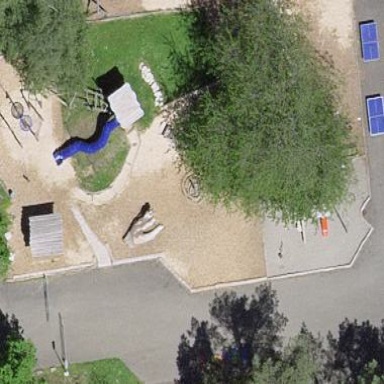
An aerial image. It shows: Playground area for leisure activities on the land.